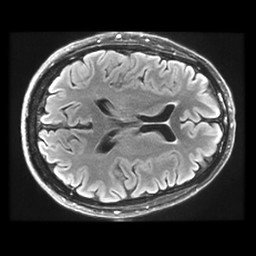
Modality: FLAIR
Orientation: axial
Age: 61
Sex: male
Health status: healthy
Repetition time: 12 s
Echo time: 0.09782 s